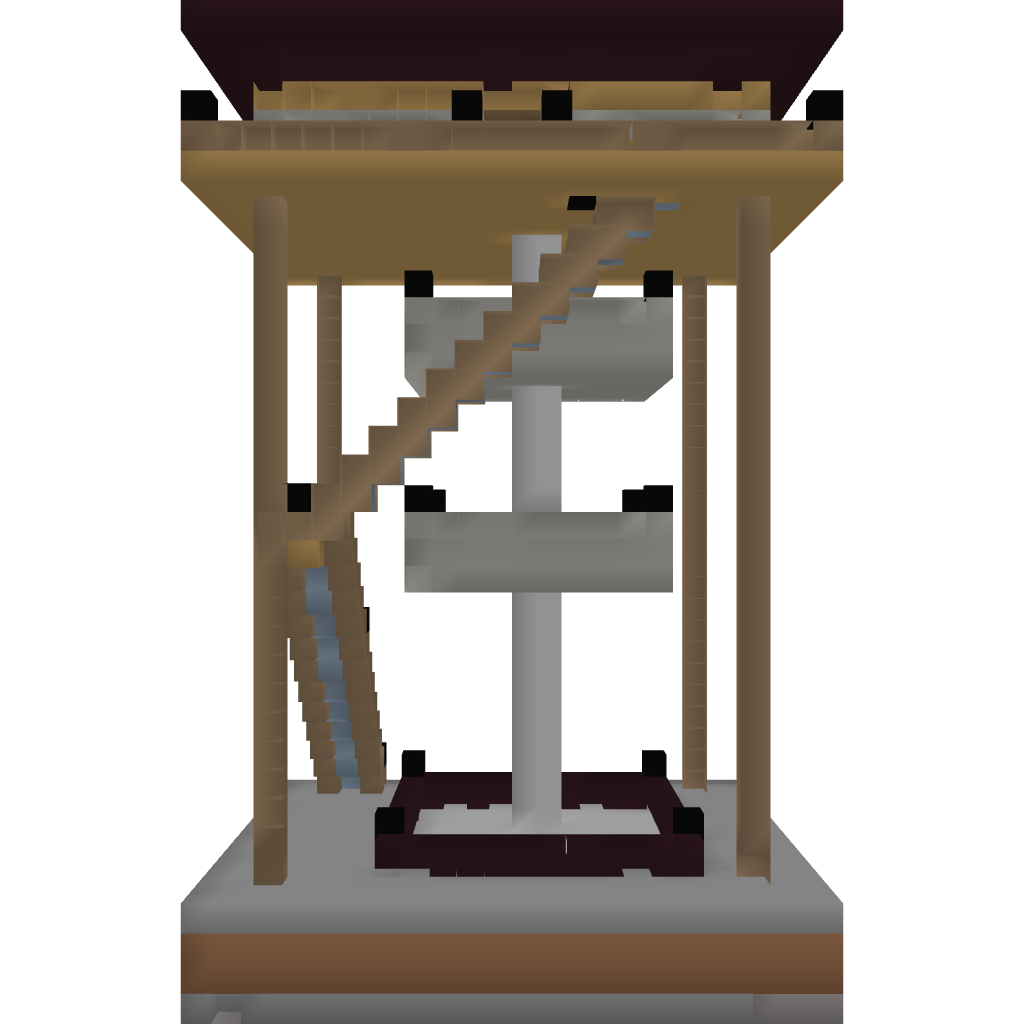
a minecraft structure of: Multi-tier Pool House